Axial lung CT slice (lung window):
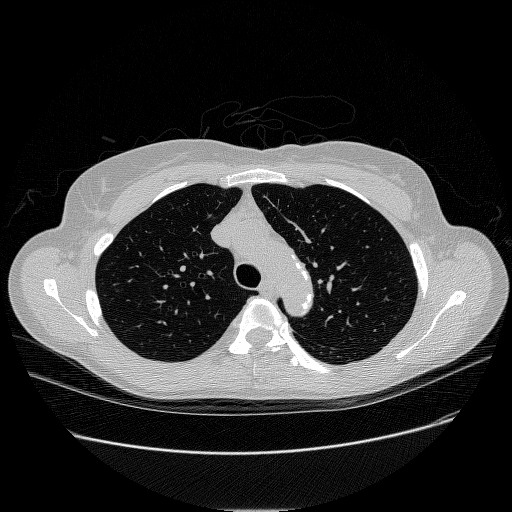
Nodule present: no